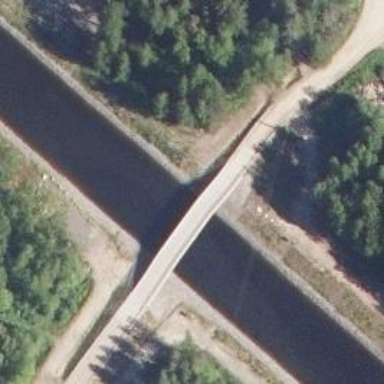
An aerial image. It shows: Canal.